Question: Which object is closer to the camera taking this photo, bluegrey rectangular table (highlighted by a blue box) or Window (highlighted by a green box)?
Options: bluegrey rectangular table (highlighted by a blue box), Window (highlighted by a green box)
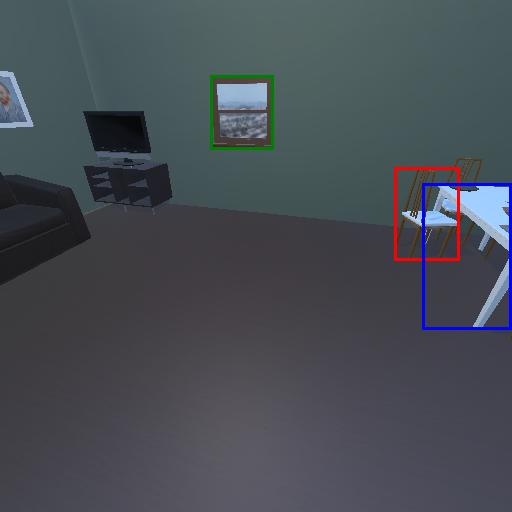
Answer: bluegrey rectangular table (highlighted by a blue box)